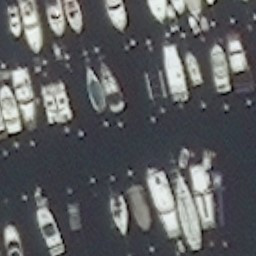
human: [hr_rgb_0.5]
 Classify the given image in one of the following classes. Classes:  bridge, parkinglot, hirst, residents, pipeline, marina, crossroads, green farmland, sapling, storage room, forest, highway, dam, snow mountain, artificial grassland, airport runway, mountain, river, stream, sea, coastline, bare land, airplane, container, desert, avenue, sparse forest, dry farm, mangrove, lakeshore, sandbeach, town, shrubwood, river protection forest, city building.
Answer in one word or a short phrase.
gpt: marina